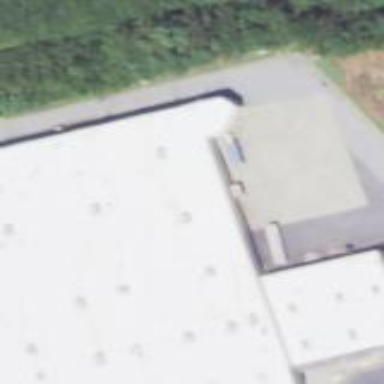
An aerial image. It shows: Commercial building.